Question: How do I accomplish this

with this - each div is generated in the order shown on the server and has unknown height:
'''
<html xmlns="http://www.w3.org/1999/xhtml" >
<head>
<title>Untitled</title>
<style type="text/css">
div {width:100px;color:white;background-color:grey;border:solid 5px black; margin:2px}
.wrapper {width:331px;height:400px;border:solid 1px black;float:left;}
</style>
</head>
<body>
<form id="form1" runat="server">
<div class="wrapper">
<div class="shortDiv" style="float:left;">1 some stuff</div>
<div class="tallDiv" style="float:left;">2 some stuff some stuff</div>
<div class="shortDiv" style="float:left;">3 some stuff</div>
<div class="shortDiv" style="float:left;">4 some stuff</div>
<div class="shortDiv" style="float:left;">5 some stuff</div>
<div class="shortDiv" style="float:left;">6 some stuff</div>
<div class="tallDiv" style="float:left;">7 some stuff some stuff</div>
<div class="shortDiv" style="float:left;">8 some stuff</div>
<div class="shortDiv" style="float:left;">9 some stuff</div>
</div>
</form>
</body>
'''
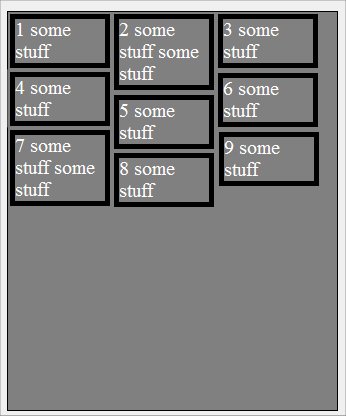
Answer: Good old jQuery Masonry might help you here:
<URL>